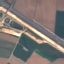
Land use / land cover: Highway